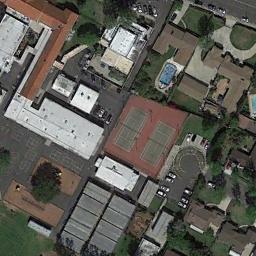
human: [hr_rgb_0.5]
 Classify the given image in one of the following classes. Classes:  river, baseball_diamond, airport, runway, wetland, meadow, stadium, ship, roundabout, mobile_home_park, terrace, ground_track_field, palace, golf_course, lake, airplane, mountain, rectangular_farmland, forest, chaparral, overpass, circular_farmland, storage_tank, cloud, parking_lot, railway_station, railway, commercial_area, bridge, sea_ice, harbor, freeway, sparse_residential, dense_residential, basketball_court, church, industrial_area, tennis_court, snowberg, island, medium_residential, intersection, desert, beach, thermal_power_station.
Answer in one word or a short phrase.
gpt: tennis_court